Question: I have an 'AngularJS', 'JS', 'JQ', 'HTML5' web app, which is capable of sending different 'HTTP' methods to our project's 'RESTful Web Service' and receiving responses in 'JSON'.
It looks like this:

What I want is to create an 'AngularJS directive', which could accept 'JSON' object and create an '<li>' for every JSON property it finds. If property itself is an object - the function should be called recursively.
Basically, I search a way to parse a 'JSON' object to HTML elements in a such way that following JSON:
'''
{
"title": "1",
"version": "1",
"prop" : {
"a" : "10",
"b" : "20",
"obj" : {
"nestedObj" : {
"c" : "30"
}
}
}
}
'''
Would be transfrormed into following html:
'''
<ul>
<li>title : 1</li>
<li>version : 1</li>
<li>
prop :
<ul>
<li>a: 10</li>
<li>b: 20</li>
<li>
obj :
<ul>
<li>
nestedObj :
<ul>
<li>c : 30</li>
</ul>
</li>
</ul>
</li>
</ul>
</li>
</ul>
'''
Does anyone know how to achieve this using AngularJS directives? Every useful answer is highly appreciated and evaluated.
Thank you.
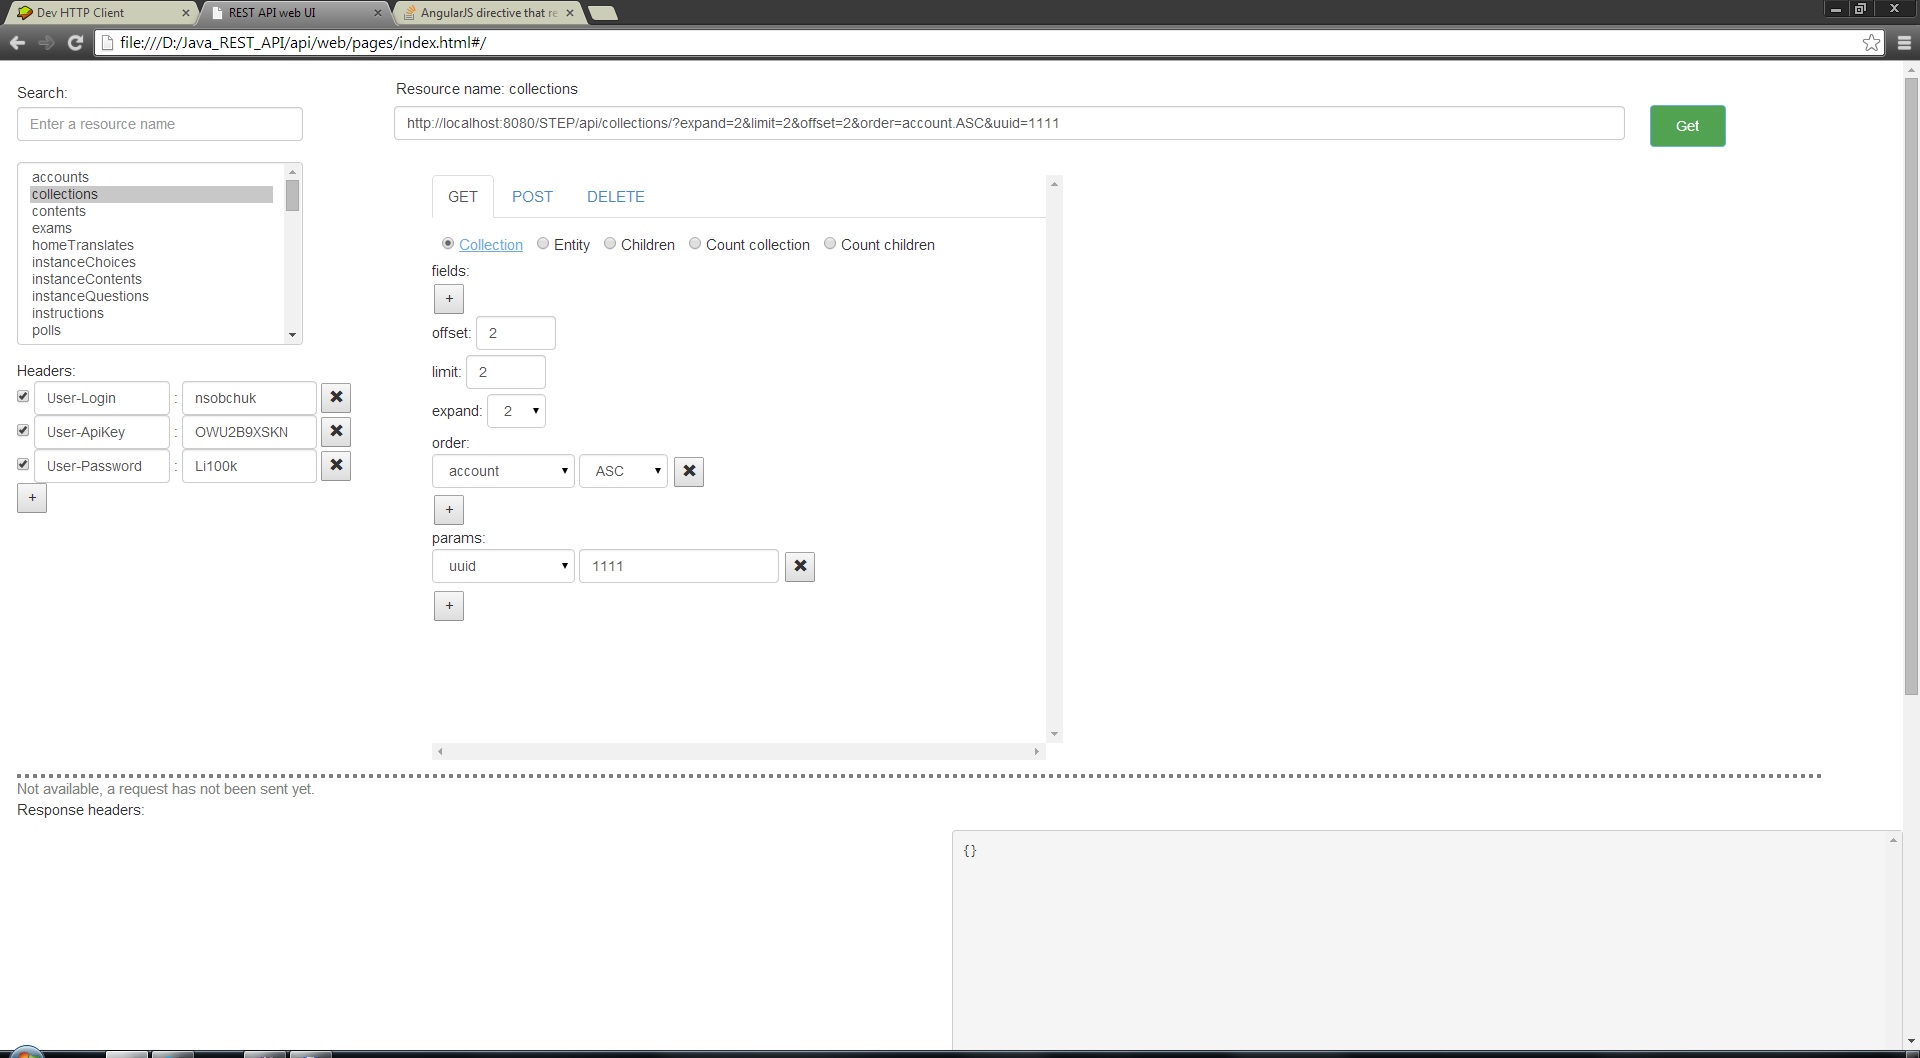
Answer: I tried this by recursivly include a directive. But this seems be really ugly.
My solution is just like the plain old html generated out of a recursive method and append as element:
'''
//recursivly generate the object output
scope.printObject = function (obj, content) {
content = "<ul>";
for (var i in obj) {
if (angular.isObject(obj[i])) {
content += "<li>"+i+""+scope.printObject(obj[i])+"</li>";
} else {
content += "<li>" + i + ":" + obj[i] + "</li>";
}
}
content+="</ul>";
return content;
};
'''
Full working code here:
<URL>